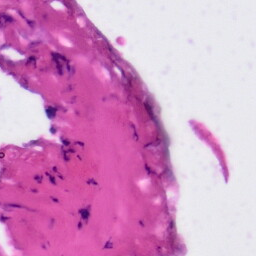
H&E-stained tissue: Tonsil